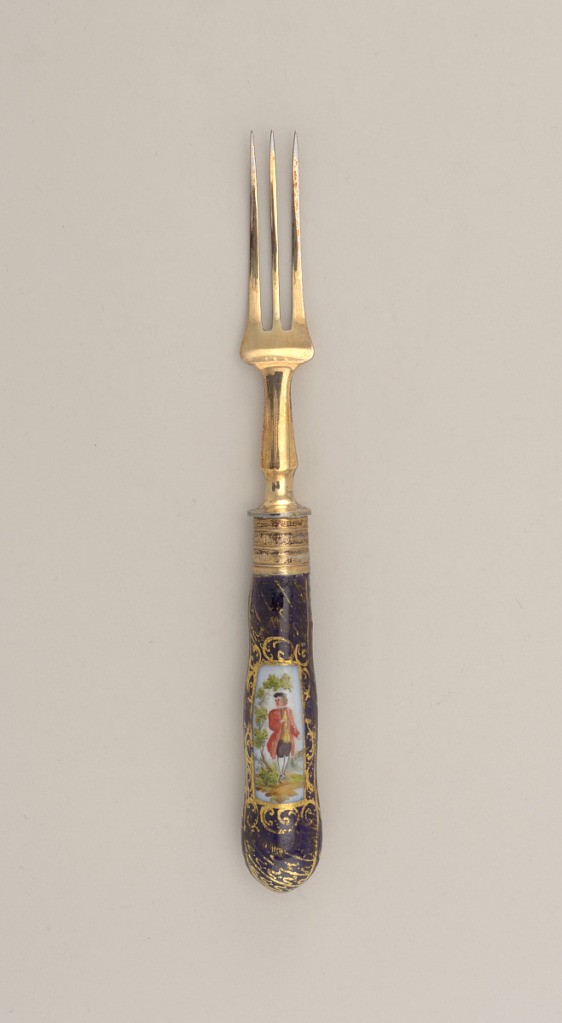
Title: Fork with Porcelain Handle (Paired with Knife)
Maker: Royal Worcester, English, established 1751
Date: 18th century
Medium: silver, gold, porcelain, vitreous enamel, gold
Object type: fork
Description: Three-tined fork, silver gilt. Flaring at the join, waisted shoulder. Flat baluster shaped neck. Banded ferrule, tapering porcelain handle, irregular in shape. Multi-colored decoration on white ground, on front a man in costume standing next to a tree. On the back a woman in a similar position. Gold decoration on dark blue ground along the sides and the top of the handle.